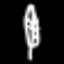
Label: leaf